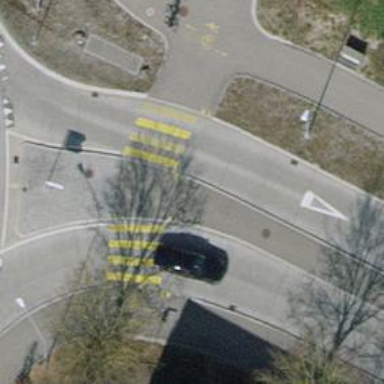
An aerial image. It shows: Traffic calming island.